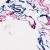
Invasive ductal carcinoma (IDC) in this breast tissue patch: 0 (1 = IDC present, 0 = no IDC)